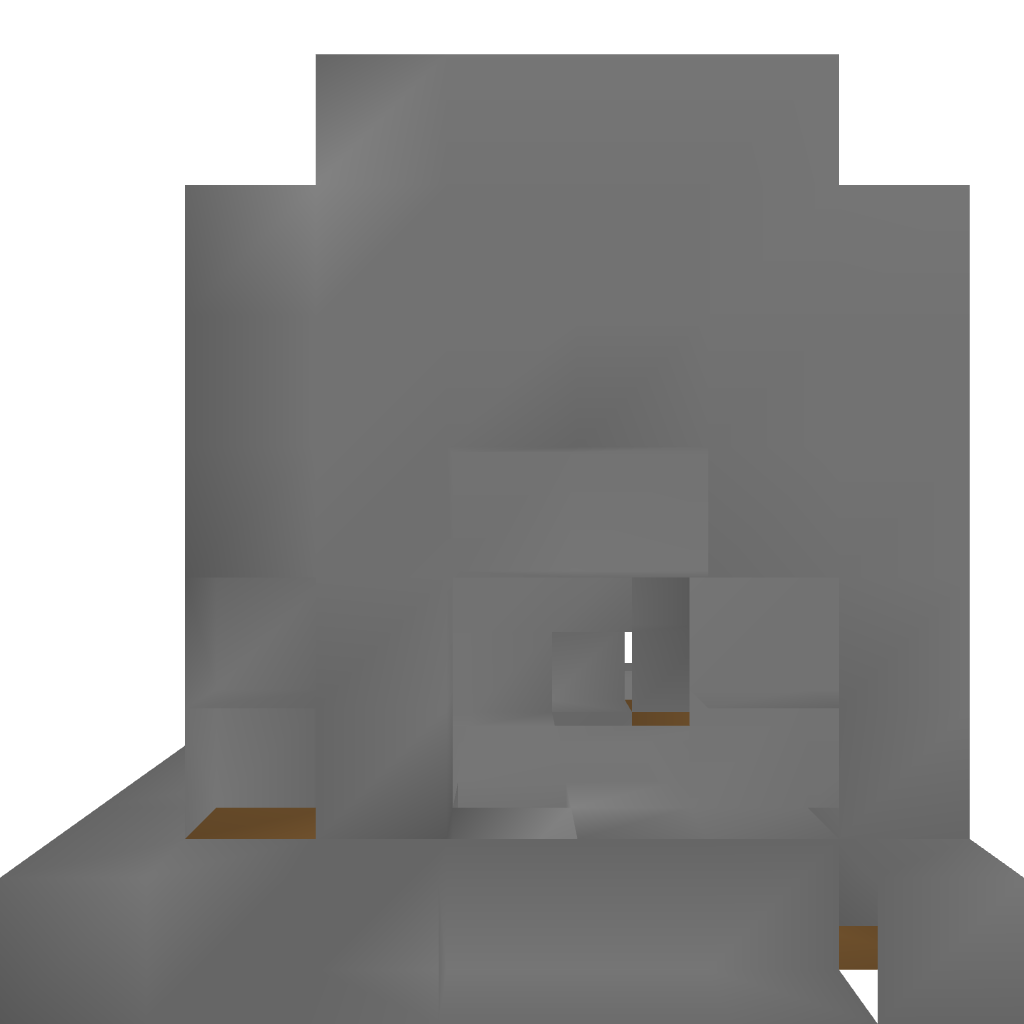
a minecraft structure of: Redstone Mine Bomb(BreakDiamonds) bad low quality